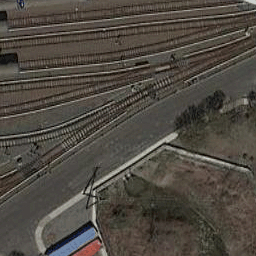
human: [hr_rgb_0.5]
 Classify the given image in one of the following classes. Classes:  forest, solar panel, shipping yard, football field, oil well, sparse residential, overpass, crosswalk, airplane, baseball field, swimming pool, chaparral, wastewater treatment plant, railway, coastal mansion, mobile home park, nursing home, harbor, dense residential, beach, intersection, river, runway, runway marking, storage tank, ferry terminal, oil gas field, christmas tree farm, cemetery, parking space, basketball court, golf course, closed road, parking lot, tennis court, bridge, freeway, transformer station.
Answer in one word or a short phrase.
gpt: railway